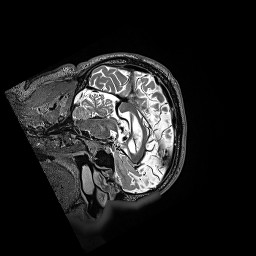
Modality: T2w
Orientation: sagittal
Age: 76
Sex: female